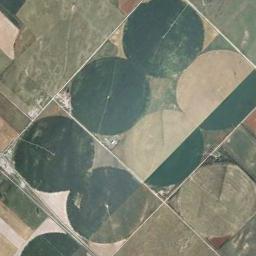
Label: circular_farmland